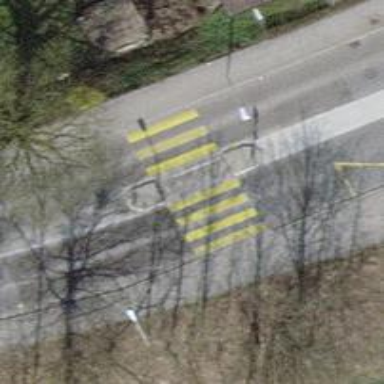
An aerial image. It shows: Uncontrolled zebra crossing with central island.